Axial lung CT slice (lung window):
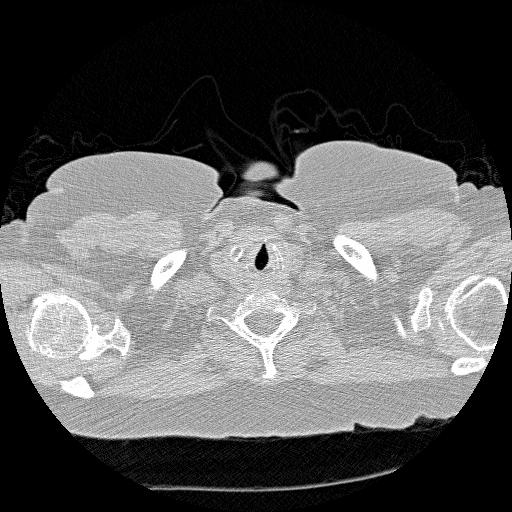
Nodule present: no